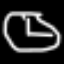
Label: clock